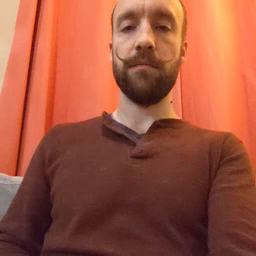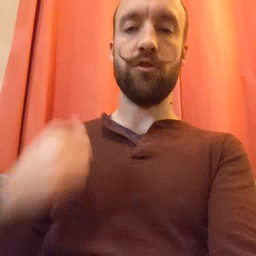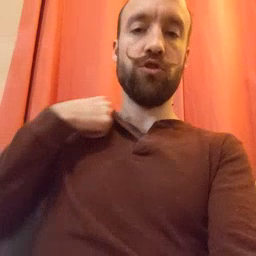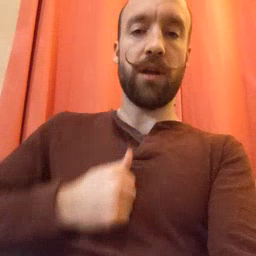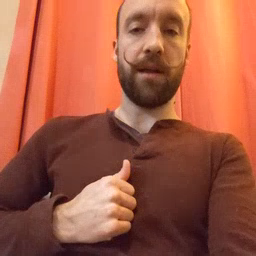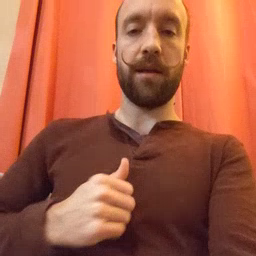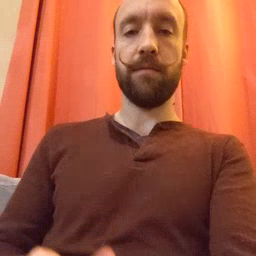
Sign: jacket